Field crop: maize
Growth stage: 2
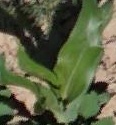
Species: maize